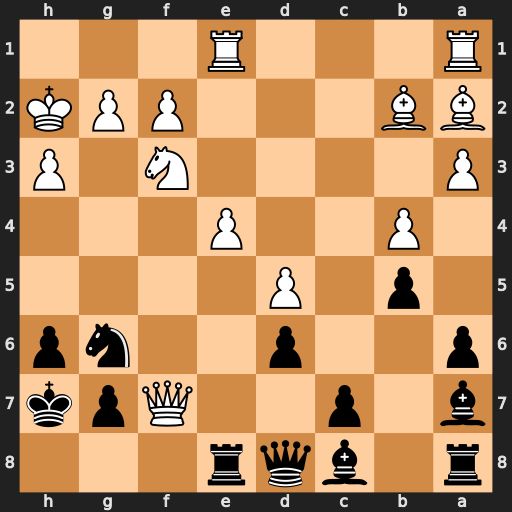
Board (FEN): r1bqr3/b1p2Qpk/p2p2np/1p1P4/1P2P3/P4N1P/BB3PPK/R3R3
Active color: b
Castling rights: -
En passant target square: -
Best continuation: Re7 Bf6 Rxf7